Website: walmart
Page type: address-validator
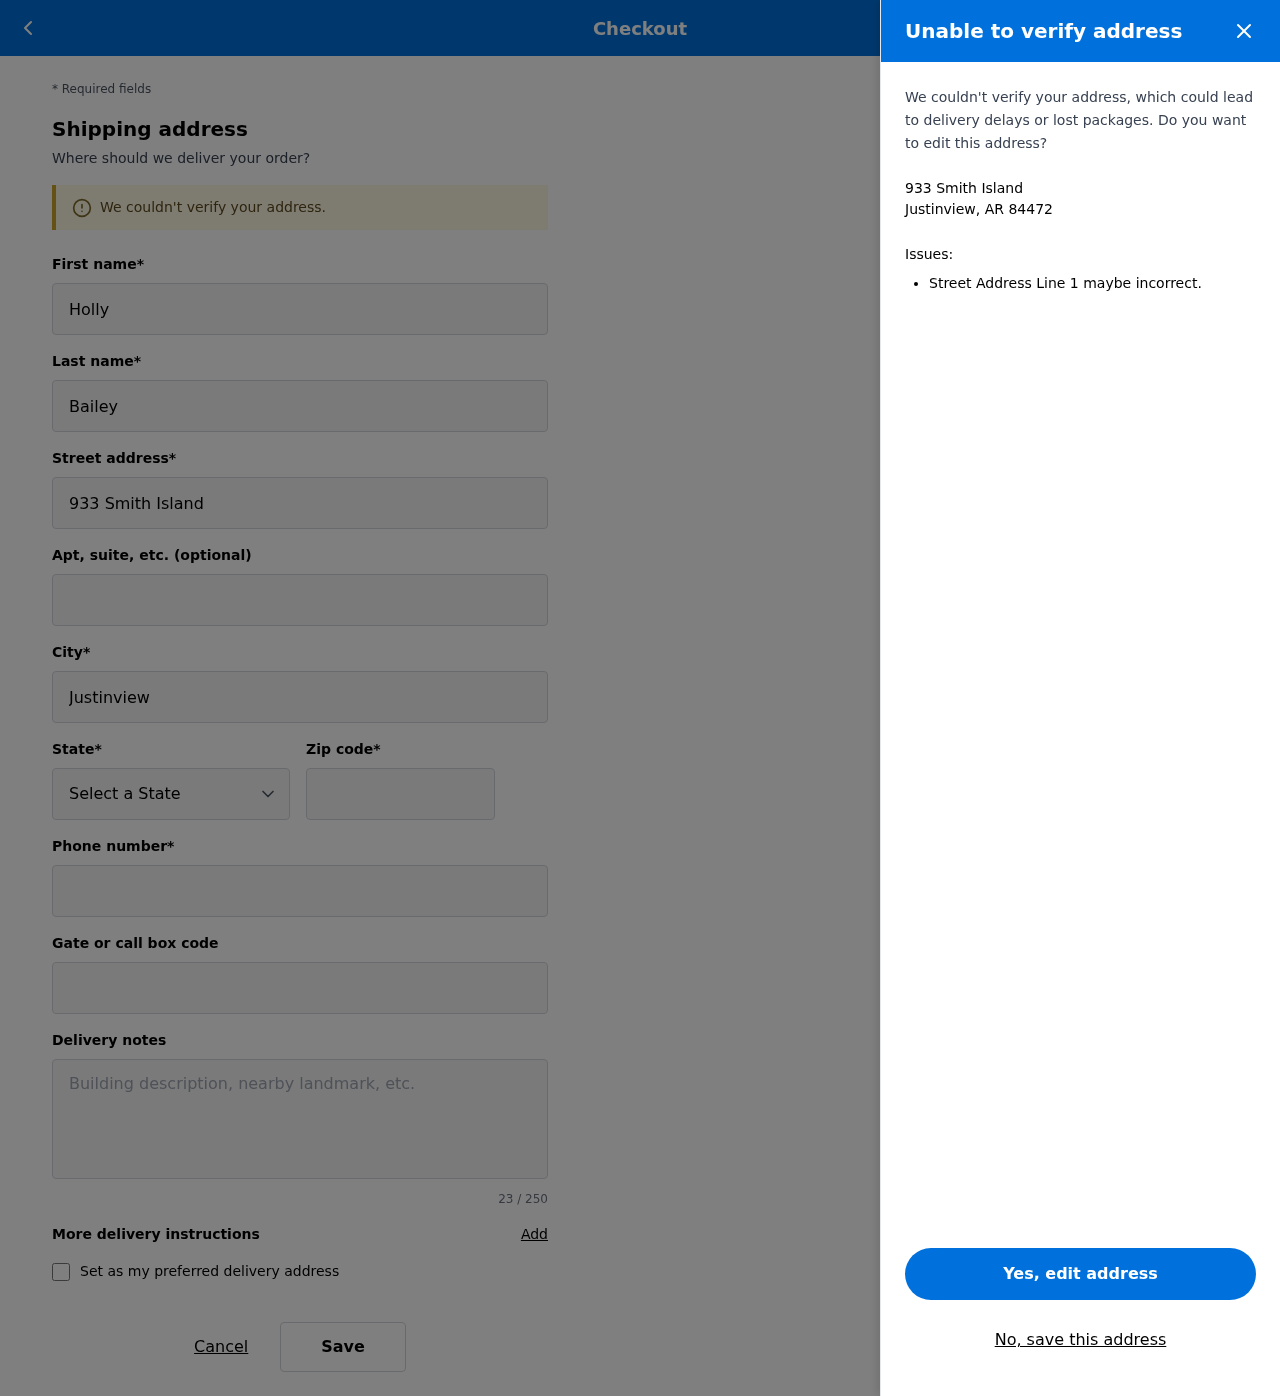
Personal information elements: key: PII_CITY_STATE_ZIP
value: Justinview, AR 84472
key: PII_DELIVERY_INSTRUCTIONS
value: Place in package locker
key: PII_STATE_ABBR
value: AR
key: PII_STREET
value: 933 Smith Island
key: PII_FIRSTNAME
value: Holly
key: PII_LASTNAME
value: Bailey
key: PII_CITY
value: Justinview
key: PII_POSTCODE
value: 84472
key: PII_PHONE
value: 6268027714
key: PII_SECURITY_CODE
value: FW56